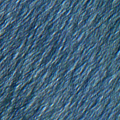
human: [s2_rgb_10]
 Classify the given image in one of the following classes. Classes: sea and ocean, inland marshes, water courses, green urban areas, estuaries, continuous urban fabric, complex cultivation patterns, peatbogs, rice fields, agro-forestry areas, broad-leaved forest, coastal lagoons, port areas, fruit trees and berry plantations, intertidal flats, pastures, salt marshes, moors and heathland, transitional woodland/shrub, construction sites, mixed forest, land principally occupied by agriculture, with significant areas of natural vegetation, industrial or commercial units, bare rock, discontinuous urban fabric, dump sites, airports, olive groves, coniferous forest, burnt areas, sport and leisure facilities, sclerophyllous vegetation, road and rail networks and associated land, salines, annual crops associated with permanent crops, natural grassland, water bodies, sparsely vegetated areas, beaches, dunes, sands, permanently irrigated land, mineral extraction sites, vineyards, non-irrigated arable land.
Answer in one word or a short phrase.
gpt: sea and ocean